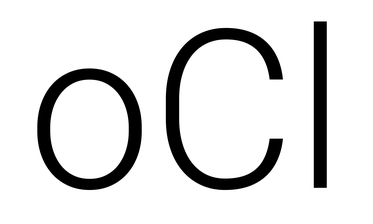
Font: Roboto_Light